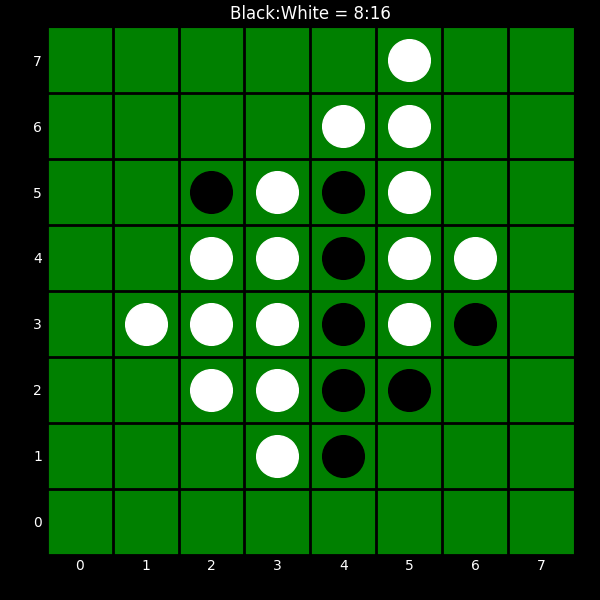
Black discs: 8
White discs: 16